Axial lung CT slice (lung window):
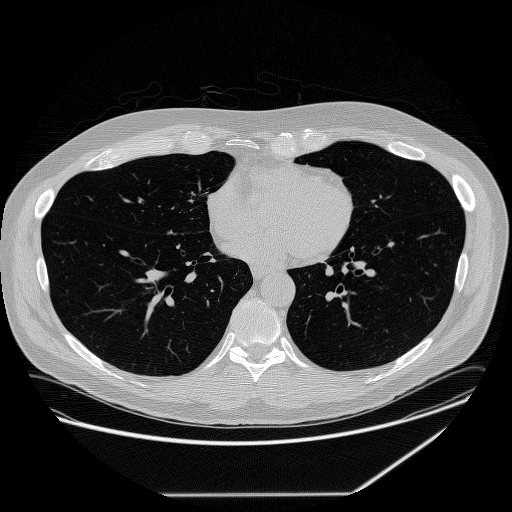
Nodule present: no